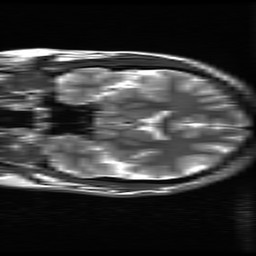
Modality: T2w
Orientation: coronal
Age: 22
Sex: male
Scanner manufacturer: ge
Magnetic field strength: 3 T
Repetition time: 5.192 s
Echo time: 0.1003 s